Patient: sex M, age 85
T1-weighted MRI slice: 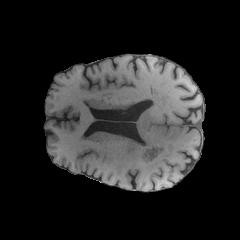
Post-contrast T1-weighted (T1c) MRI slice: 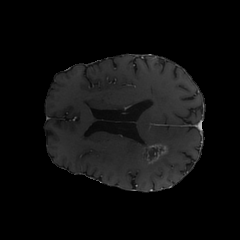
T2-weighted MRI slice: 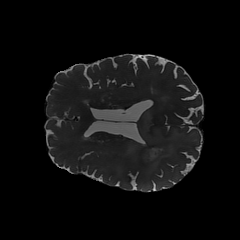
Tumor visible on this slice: yes
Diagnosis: Glioblastoma, IDH-wildtype
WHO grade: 4